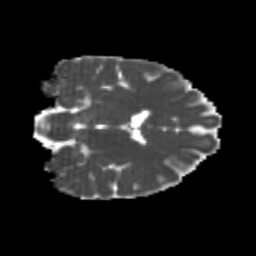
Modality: MD
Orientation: coronal
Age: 24
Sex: female
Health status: healthy
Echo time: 0.074 s